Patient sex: M
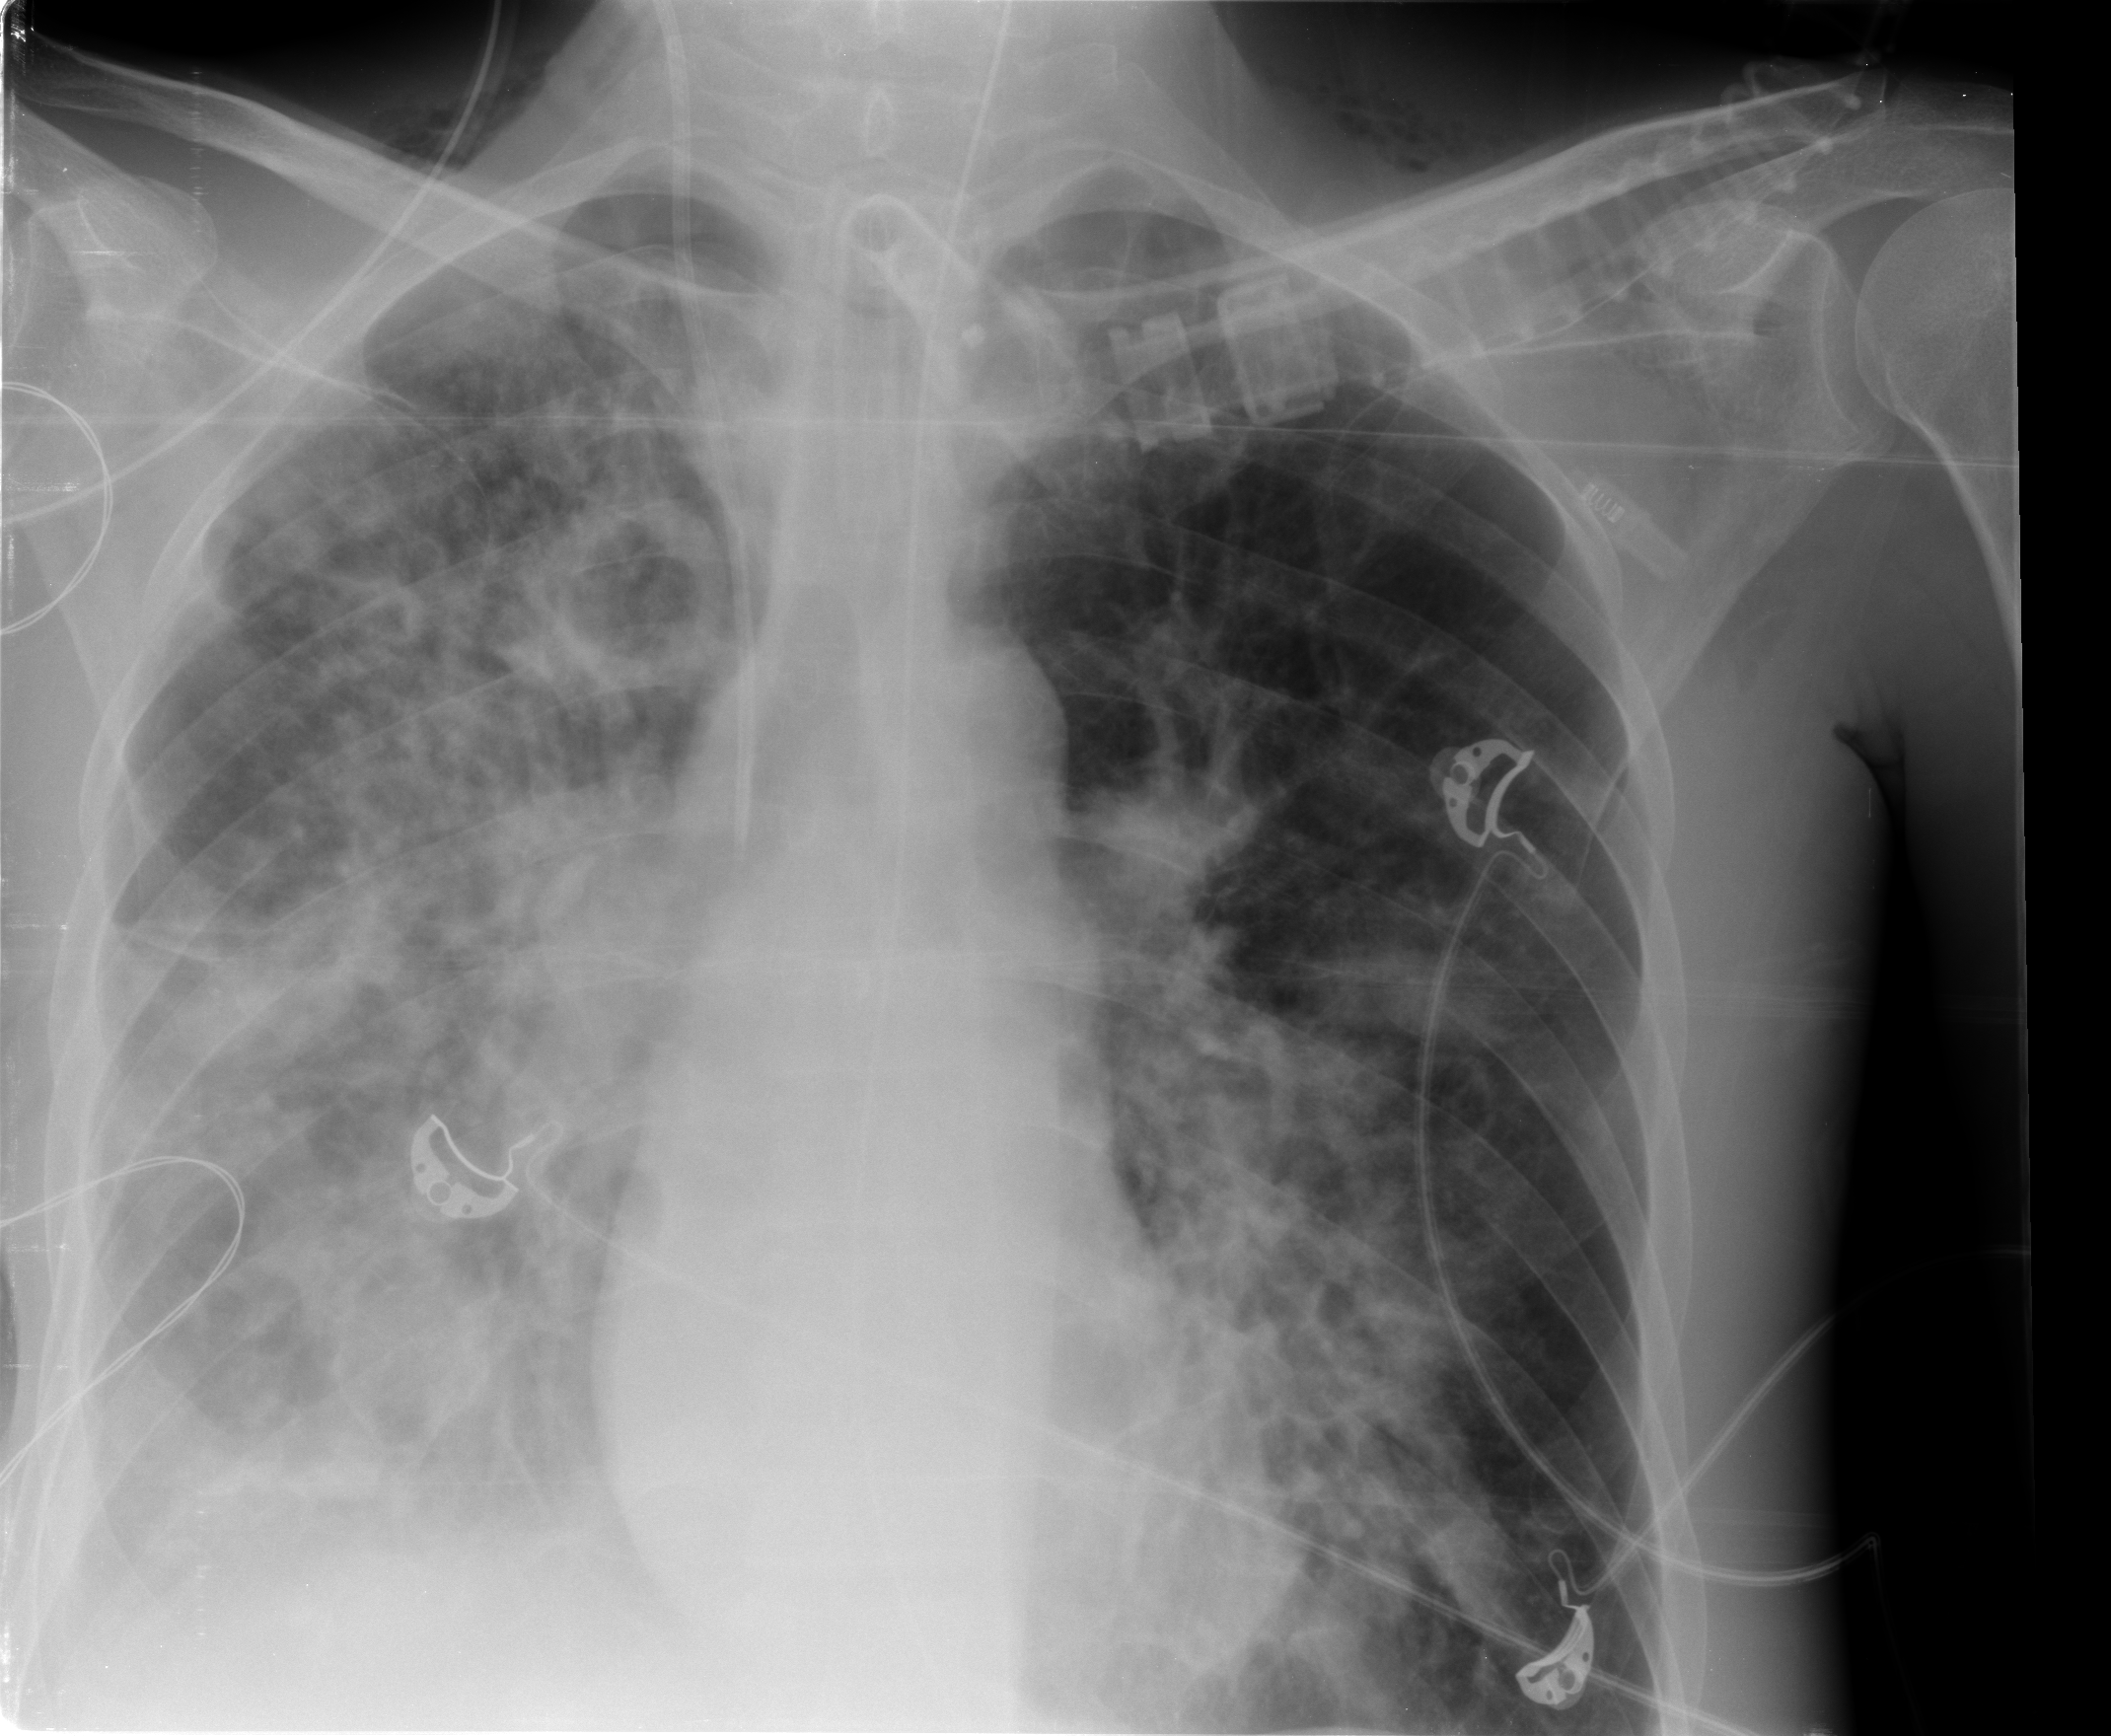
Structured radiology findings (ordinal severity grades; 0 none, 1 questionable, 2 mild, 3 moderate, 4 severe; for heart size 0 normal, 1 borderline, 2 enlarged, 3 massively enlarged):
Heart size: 0
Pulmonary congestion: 0
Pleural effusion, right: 2
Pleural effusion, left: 0
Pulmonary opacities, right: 4
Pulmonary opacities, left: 3
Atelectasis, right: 2
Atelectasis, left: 2